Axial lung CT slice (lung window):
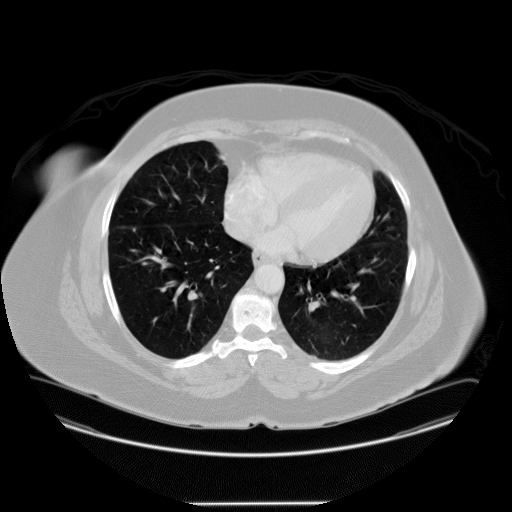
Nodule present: no